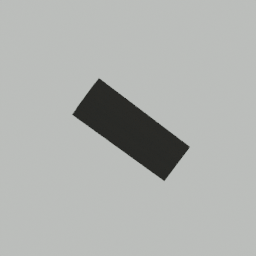
Label: furniture